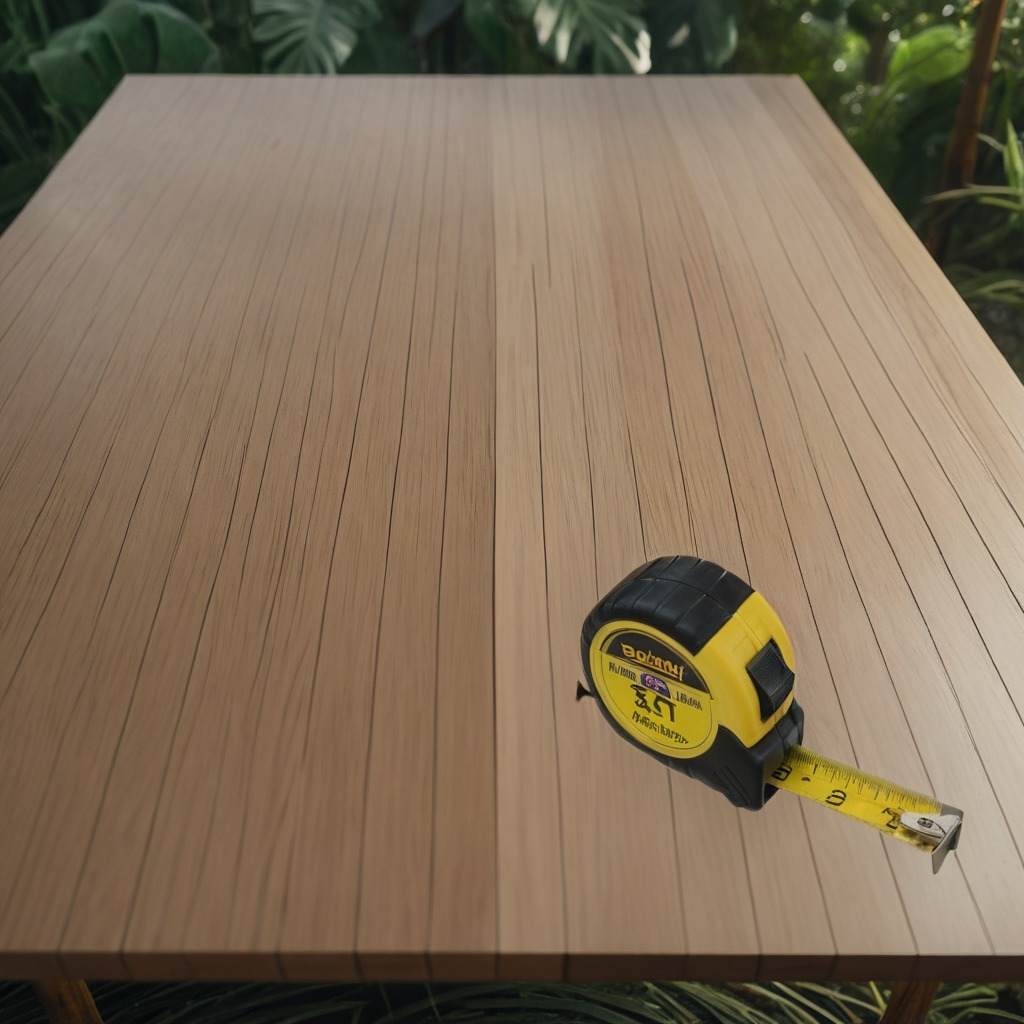
A measuring tape is lying on a wooden table inside a jungle field workshop tent humid ambient light worn but